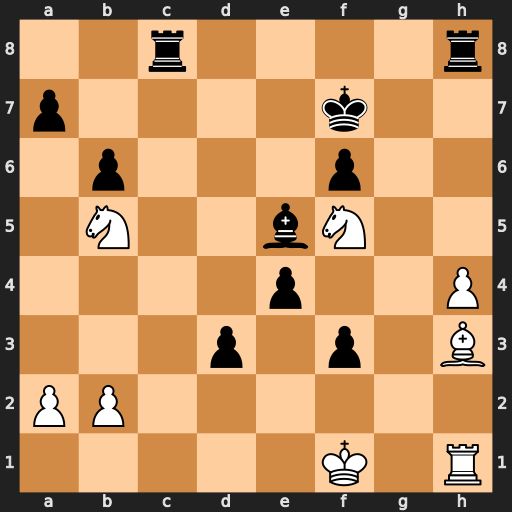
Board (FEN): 2r4r/p4k2/1p3p2/1N2bN2/4p2P/3p1p1B/PP6/5K1R
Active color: w
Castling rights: -
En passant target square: -
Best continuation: Nbd6+ Kf8 Nxc8